Aerial crown-view tile of a tropical tree (Barro Colorado Island, Panama), acquired 20250414:
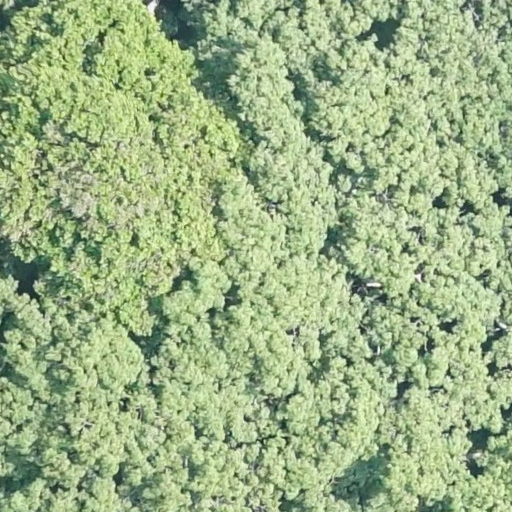
Species: Ceiba pentandra
GBIF accepted scientific name: Ceiba pentandra
Crown area: 827.58 m²